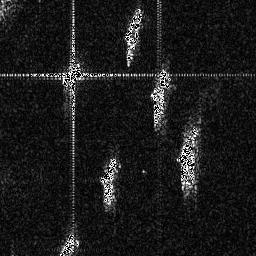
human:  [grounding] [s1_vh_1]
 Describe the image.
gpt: In the satellite image, there is  <ref>1 small ship </ref> <box>[[22, 91, 30, 99, 0]]</box> located at bottom left,  <ref>2 medium ship </ref> <box>[[39, 60, 46, 72, 0], [57, 26, 66, 39, 0]]</box> located at center,  <ref>1 medium ship </ref> <box>[[67, 47, 78, 63, 0]]</box> located at right,  <ref>1 medium ship </ref> <box>[[48, 1, 55, 17, 0]]</box> located at top,  <ref>1 medium ship </ref> <box>[[23, 23, 32, 33, 0]]</box> located at top left.